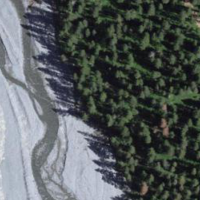
EUNIS habitat code: 43
Species observed at this site:
Cypripedium calceolus
Tussilago farfara